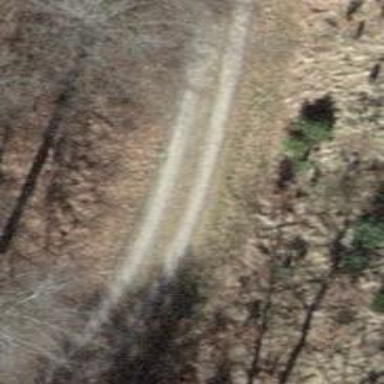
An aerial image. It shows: Track with grade2 tracktype.